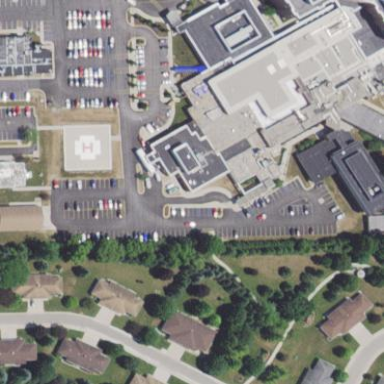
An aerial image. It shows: Hospital building.